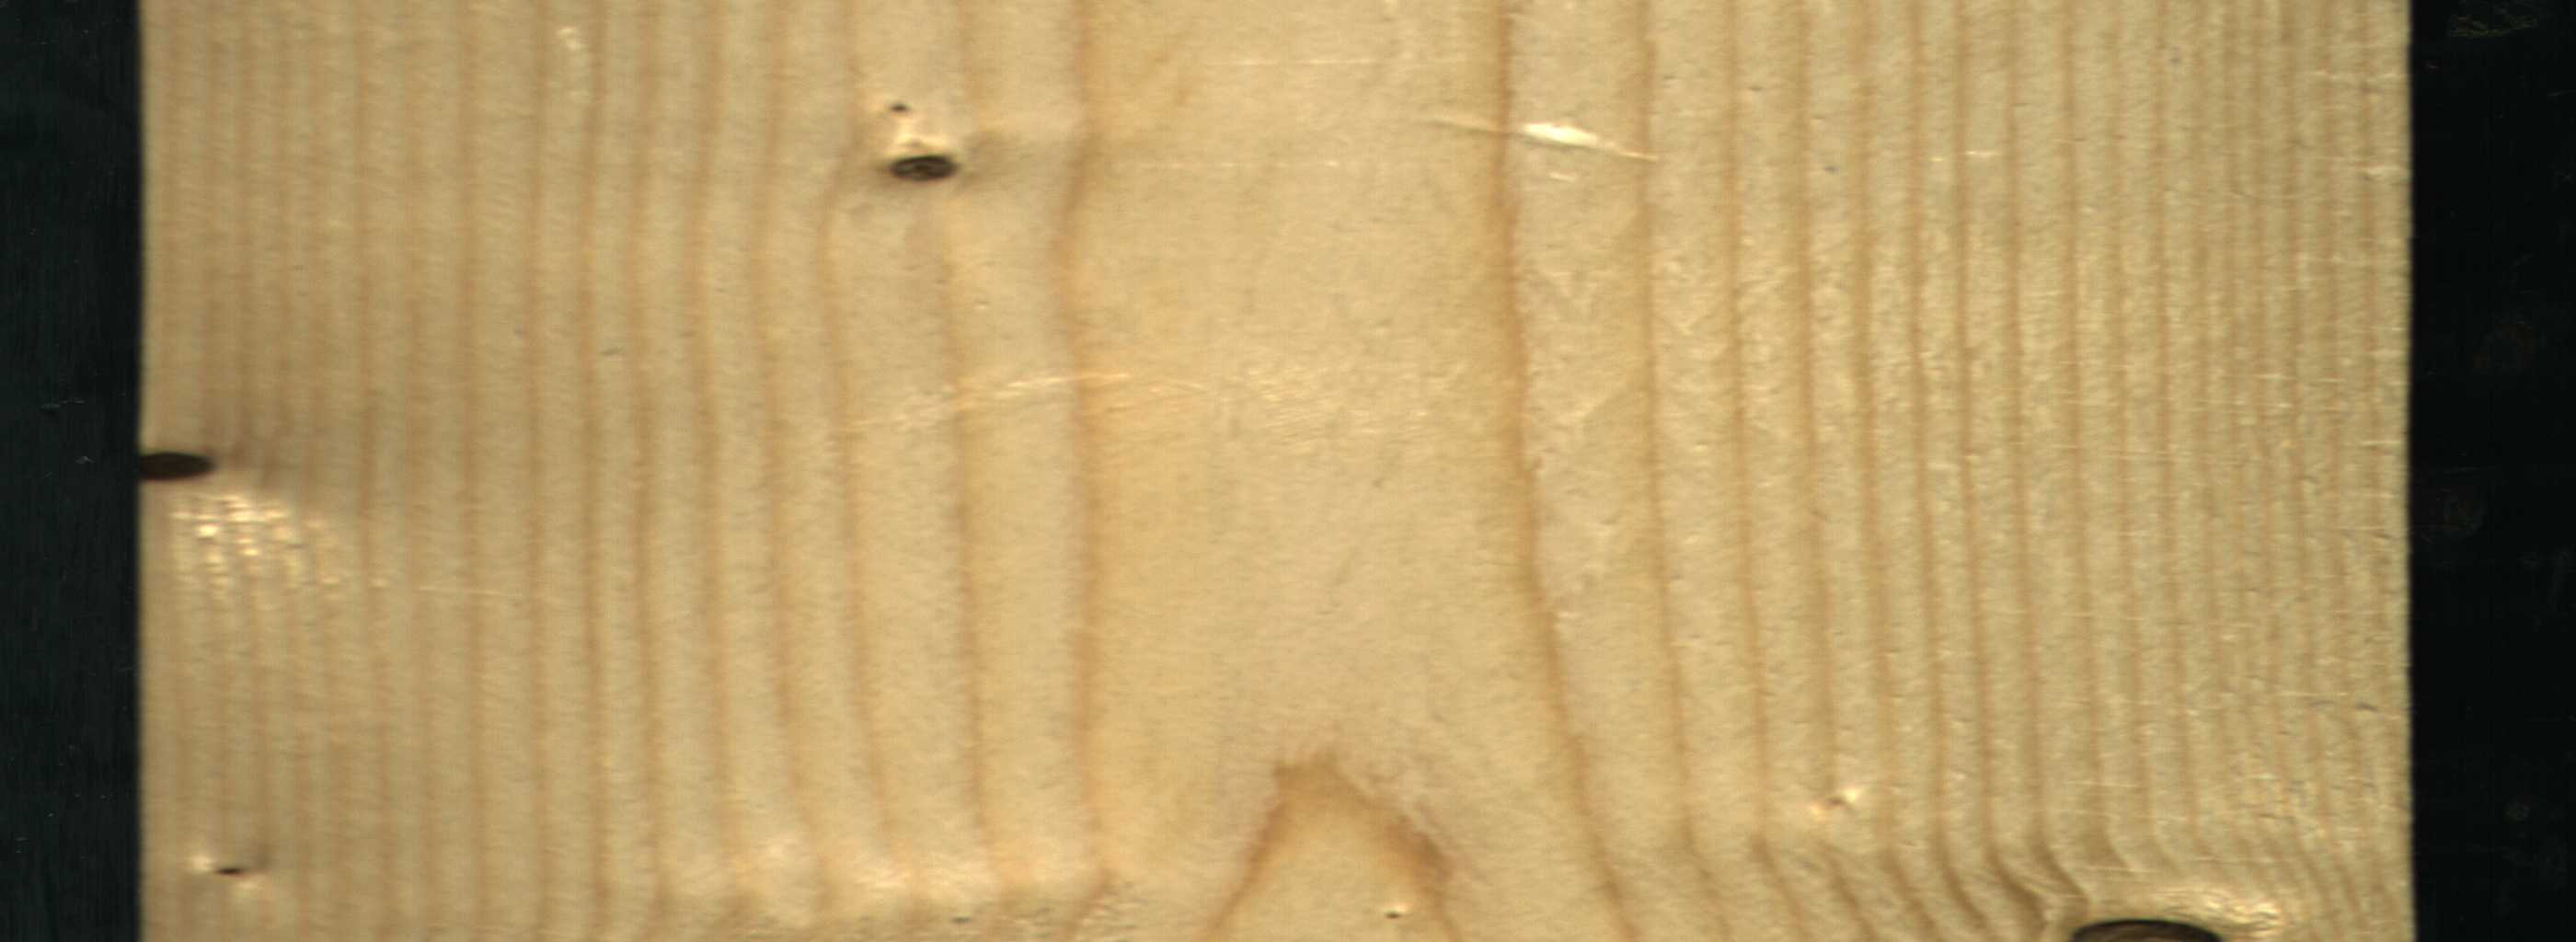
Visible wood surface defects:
Knot_missing
Dead_Knot
Dead_Knot